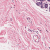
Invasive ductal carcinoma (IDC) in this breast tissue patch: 0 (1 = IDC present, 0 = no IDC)